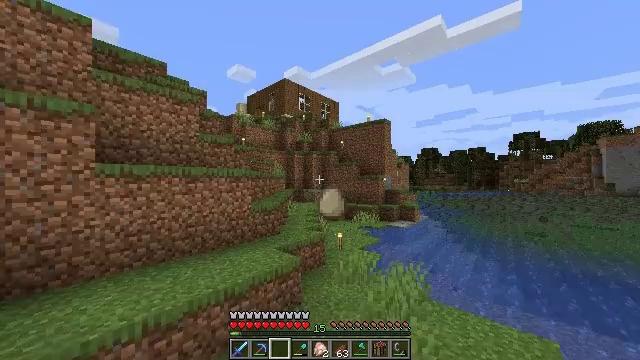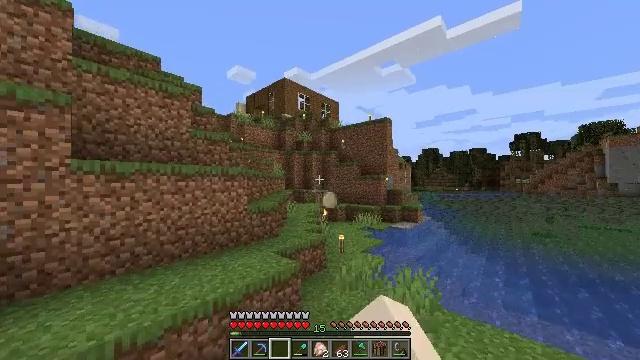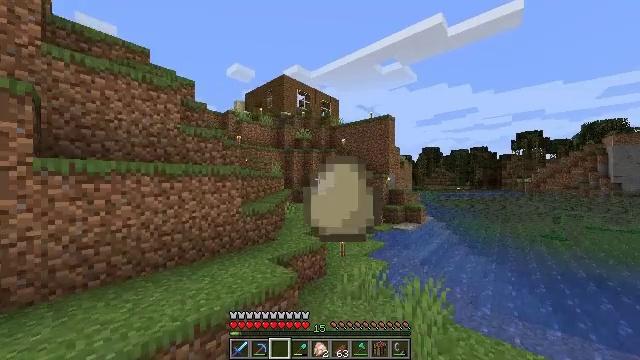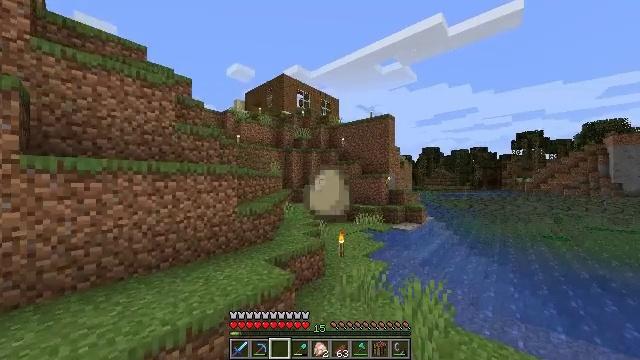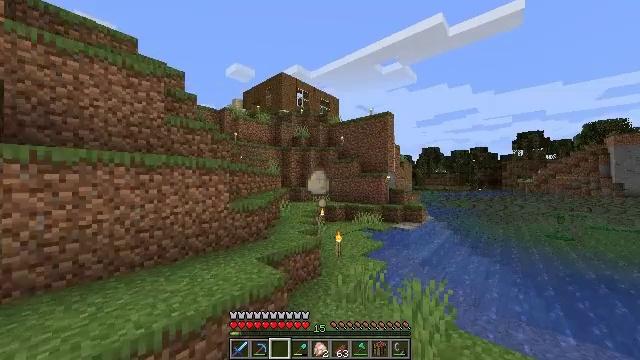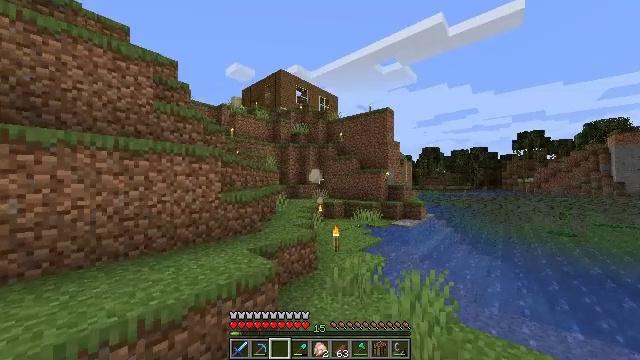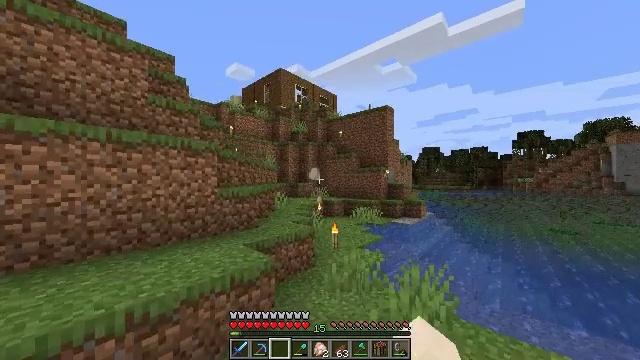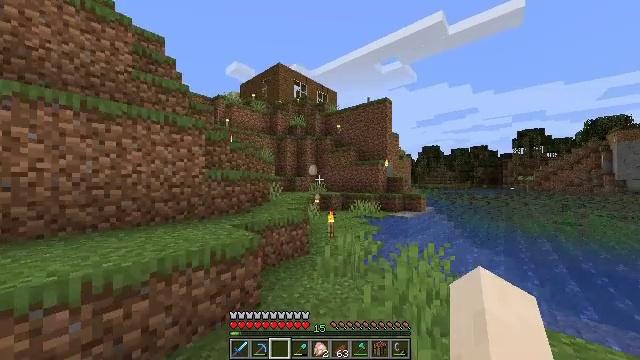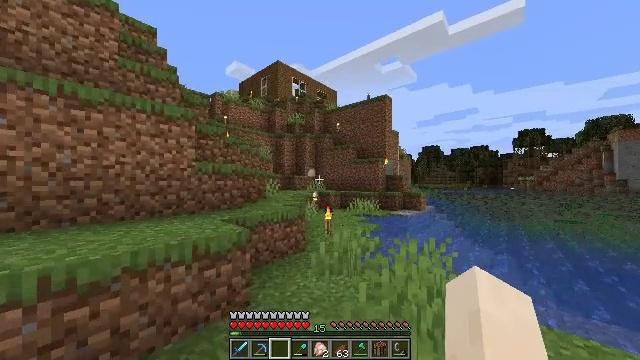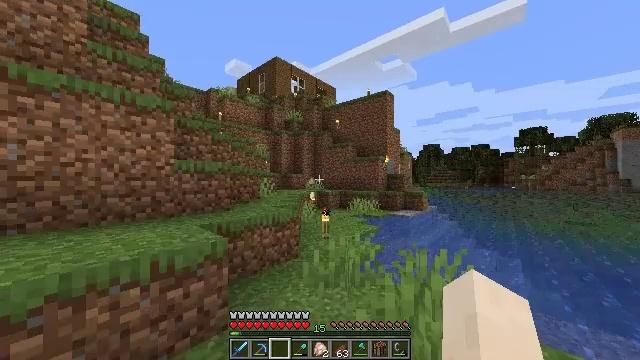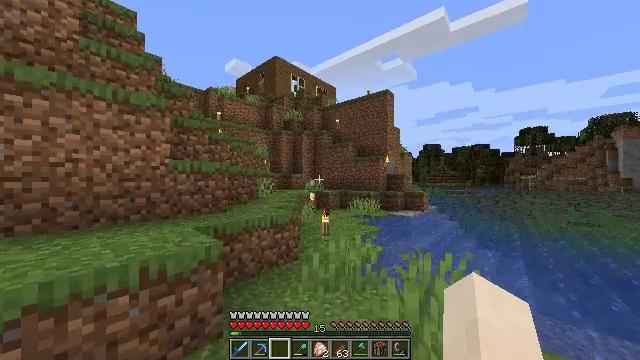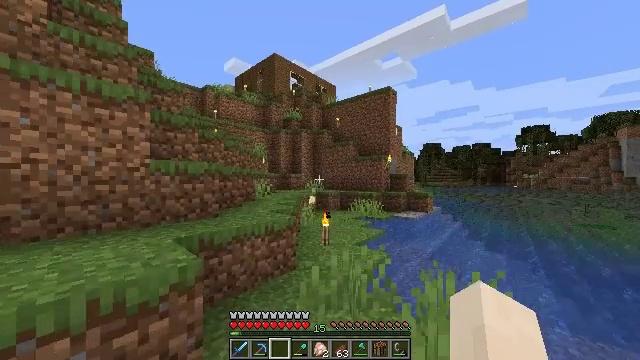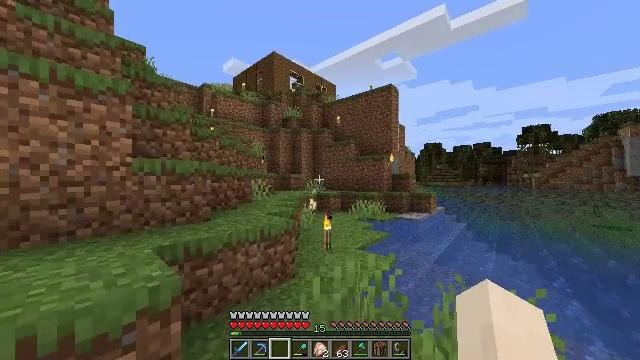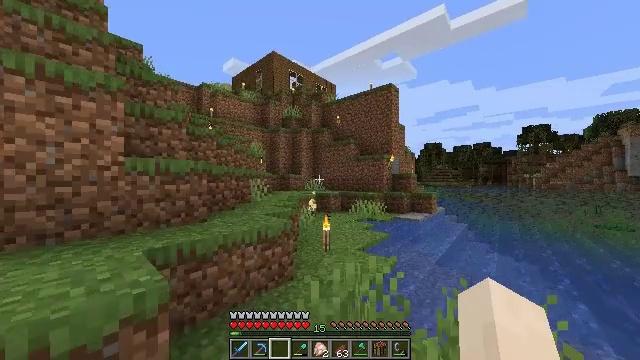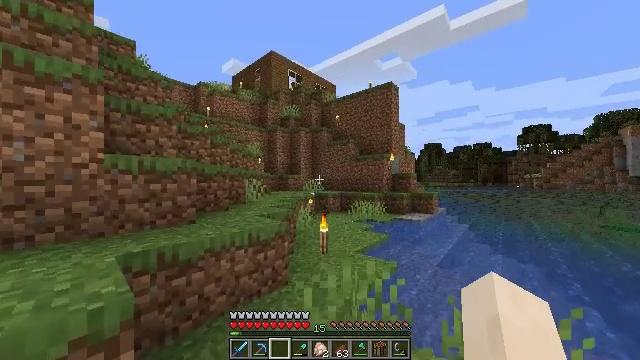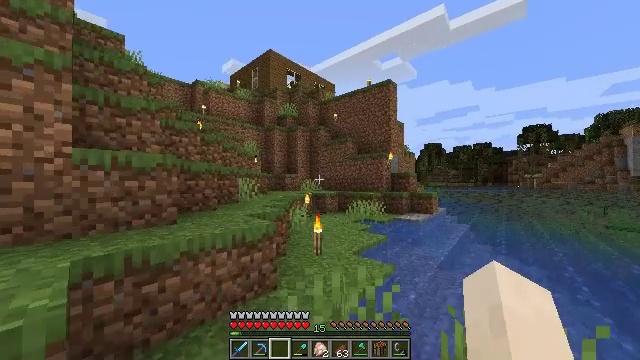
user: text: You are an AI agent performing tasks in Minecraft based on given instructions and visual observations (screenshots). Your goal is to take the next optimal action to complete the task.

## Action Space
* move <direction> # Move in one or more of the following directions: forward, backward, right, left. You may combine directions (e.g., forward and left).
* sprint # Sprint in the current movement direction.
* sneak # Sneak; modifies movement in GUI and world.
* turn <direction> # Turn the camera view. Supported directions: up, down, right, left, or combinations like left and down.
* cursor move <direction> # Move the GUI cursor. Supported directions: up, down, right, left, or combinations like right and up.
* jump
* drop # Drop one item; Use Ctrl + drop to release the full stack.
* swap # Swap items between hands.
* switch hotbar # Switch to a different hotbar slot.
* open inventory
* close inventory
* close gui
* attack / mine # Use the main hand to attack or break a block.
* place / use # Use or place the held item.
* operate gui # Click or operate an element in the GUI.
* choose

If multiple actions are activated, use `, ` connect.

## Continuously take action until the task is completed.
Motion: motion action
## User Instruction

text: Make arrows using the crafting table.
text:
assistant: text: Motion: move forward, sprint, use / place
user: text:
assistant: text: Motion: move forward, sprint, use / place
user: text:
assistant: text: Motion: move forward and move right, sprint
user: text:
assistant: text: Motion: move forward and move right, sprint
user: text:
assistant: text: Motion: move forward and move right, sprint
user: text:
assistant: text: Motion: move forward and move right, sprint
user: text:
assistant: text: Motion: move forward, sprint
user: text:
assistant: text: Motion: move forward, sprint
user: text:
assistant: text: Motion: move forward, sprint
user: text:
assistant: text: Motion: move forward, sprint
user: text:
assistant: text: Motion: move forward, sprint
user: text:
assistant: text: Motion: move forward, sprint
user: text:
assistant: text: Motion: move forward and move right, sprint
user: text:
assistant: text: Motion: move forward and move right, sprint
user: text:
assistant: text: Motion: move forward and move right, sprint
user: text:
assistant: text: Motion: move forward and move right, sprint
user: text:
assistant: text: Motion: move forward, sprint
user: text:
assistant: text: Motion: move forward, sprint
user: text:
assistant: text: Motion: move forward, sprint
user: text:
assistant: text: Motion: move forward, sprint
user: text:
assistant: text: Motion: move forward, sprint
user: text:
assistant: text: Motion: move forward, sprint
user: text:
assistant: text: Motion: move forward, sprint, turn left
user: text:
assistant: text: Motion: move forward, sprint
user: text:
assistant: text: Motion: move forward, sprint
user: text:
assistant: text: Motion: move forward, sprint, turn left and down
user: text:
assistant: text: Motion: move forward, sprint, turn left and down
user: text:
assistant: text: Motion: move forward, sprint
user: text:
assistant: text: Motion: move forward, sprint
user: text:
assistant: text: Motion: move forward, sprint